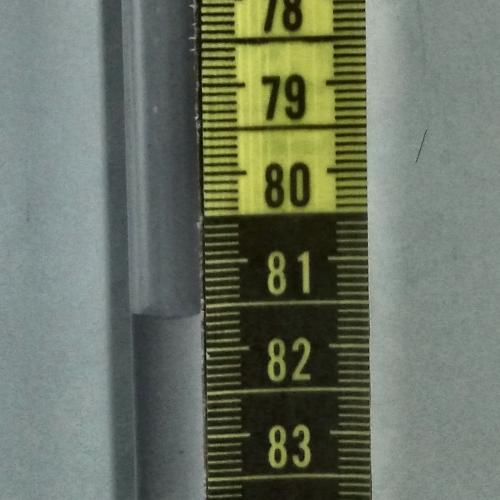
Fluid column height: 81.6 cm